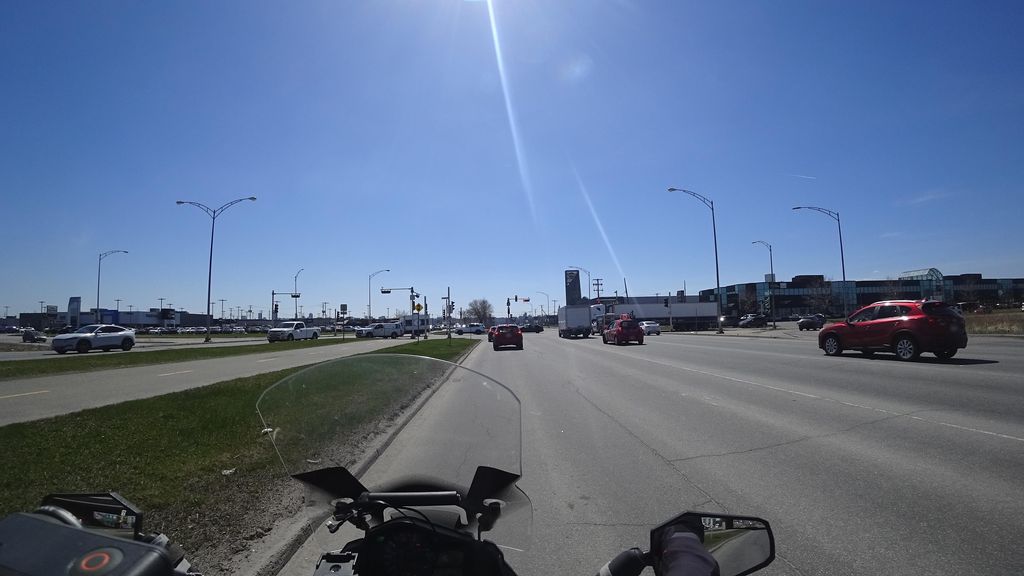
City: quebec_city